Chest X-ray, PA view. Patient: 64 years old, sex M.
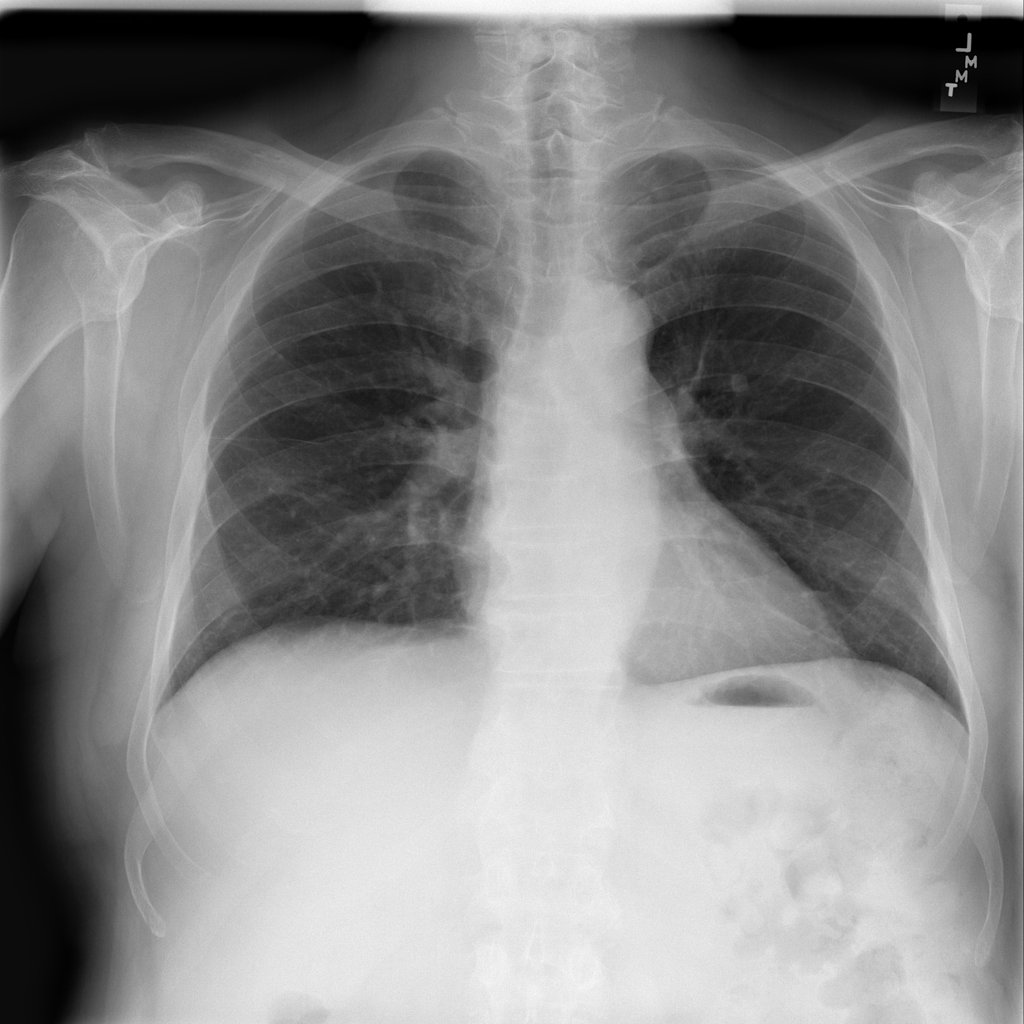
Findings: No Finding